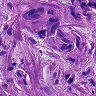
Metastatic tissue present: yes